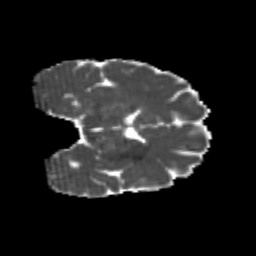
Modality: MD
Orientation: coronal
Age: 20
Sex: female
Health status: healthy
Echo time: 0.074 s